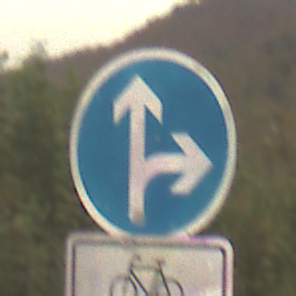
Verkehrszeichen: VorgeschriebeneFahrtrichtungGeradeausOderRechts
Zusatzzeichen unten: EinspurigeFahrzeugeFrei5
Umgebung: Outdoor, Nature
Tageszeit: SunriseSunset
Wetter: PartlyCloudy
Licht: Natural
Jahreszeit: NotSpecified
Kontrast: LowContrast